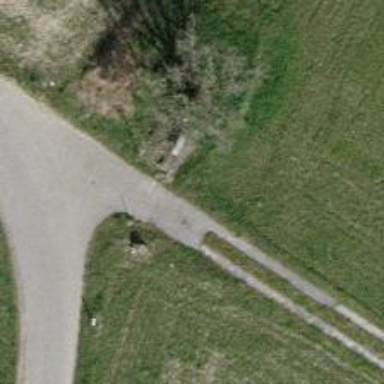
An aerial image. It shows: Track road with grade3 tracktype. The road surface has concrete lanes.